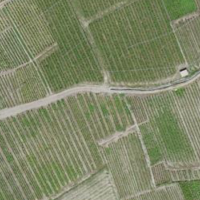
EUNIS habitat code: 40
Species observed at this site:
Malva neglecta